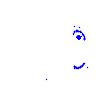
Particle: kaon